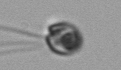
Label: flagellate_morphotype1